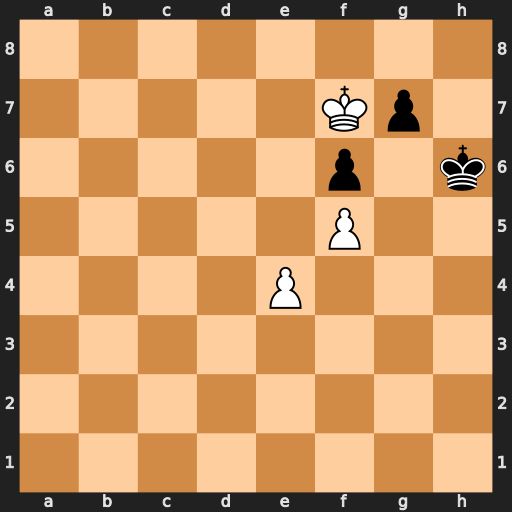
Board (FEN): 8/5Kp1/5p1k/5P2/4P3/8/8/8
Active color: w
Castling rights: -
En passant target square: -
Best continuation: Kg8 g5 e5 fxe5 f6 Kg6 f7